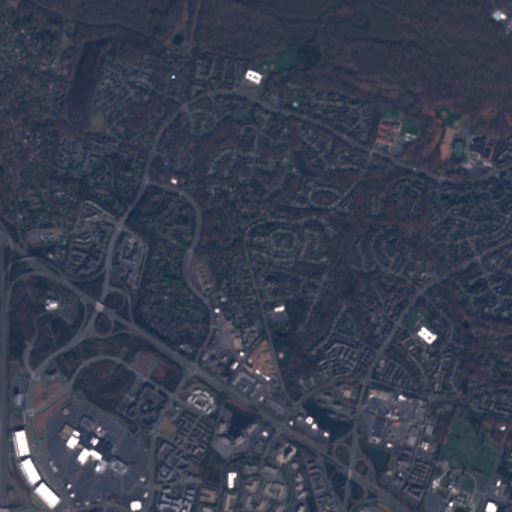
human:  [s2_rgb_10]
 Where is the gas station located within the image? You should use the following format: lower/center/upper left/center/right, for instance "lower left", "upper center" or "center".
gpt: The gas station is located in the lower center of the image.
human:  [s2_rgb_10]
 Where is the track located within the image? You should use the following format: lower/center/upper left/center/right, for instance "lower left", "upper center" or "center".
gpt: The track is located in the upper right of the image.
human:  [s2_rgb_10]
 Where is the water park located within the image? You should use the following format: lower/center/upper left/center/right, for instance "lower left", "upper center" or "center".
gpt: The water park is located in the upper right of the image.
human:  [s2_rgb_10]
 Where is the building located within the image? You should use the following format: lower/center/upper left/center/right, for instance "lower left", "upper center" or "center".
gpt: The building is located in the upper right of the image.
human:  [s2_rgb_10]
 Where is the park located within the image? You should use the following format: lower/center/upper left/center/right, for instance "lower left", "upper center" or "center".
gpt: There is no park in the image.